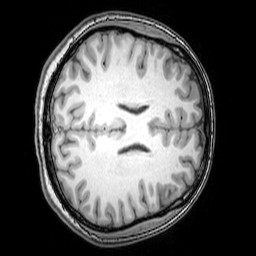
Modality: T1w
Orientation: axial
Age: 25
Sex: female
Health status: healthy
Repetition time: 0.081 s
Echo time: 0.037 s